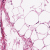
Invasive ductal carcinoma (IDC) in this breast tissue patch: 0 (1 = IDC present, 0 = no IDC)